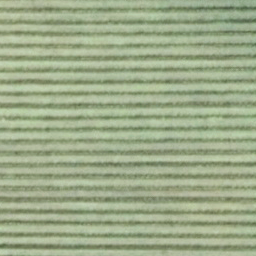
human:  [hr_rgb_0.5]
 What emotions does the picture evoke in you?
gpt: farmland